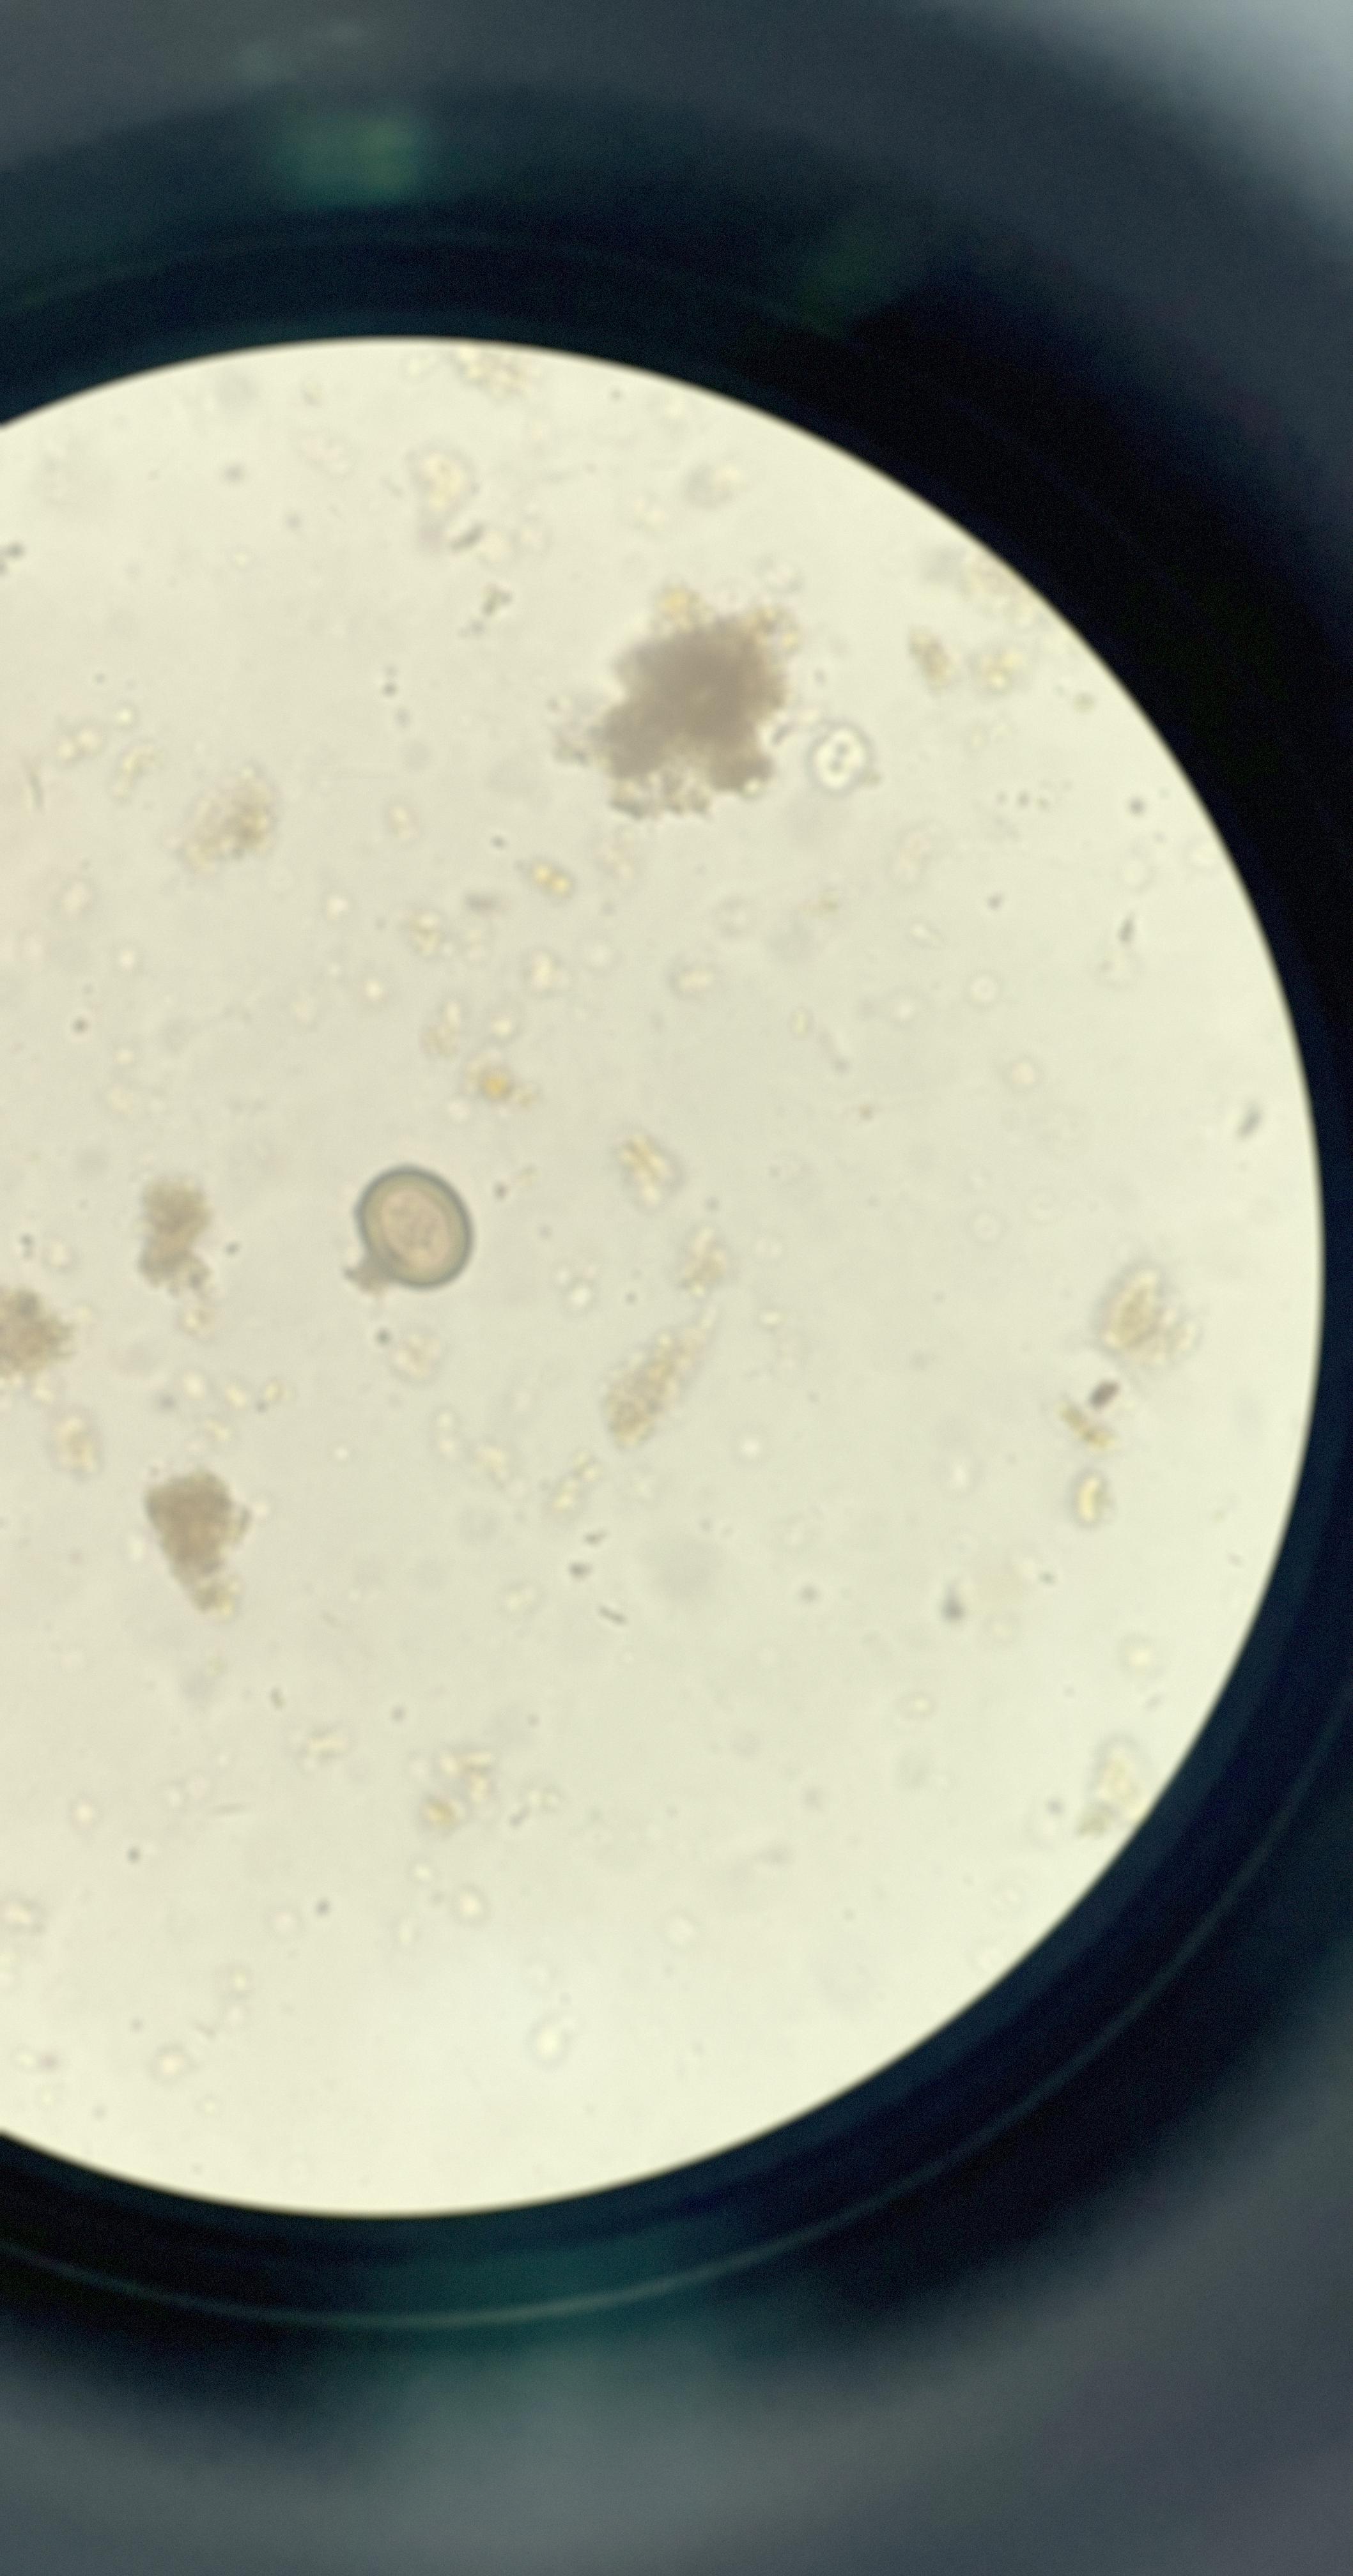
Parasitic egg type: Taenia spp. egg